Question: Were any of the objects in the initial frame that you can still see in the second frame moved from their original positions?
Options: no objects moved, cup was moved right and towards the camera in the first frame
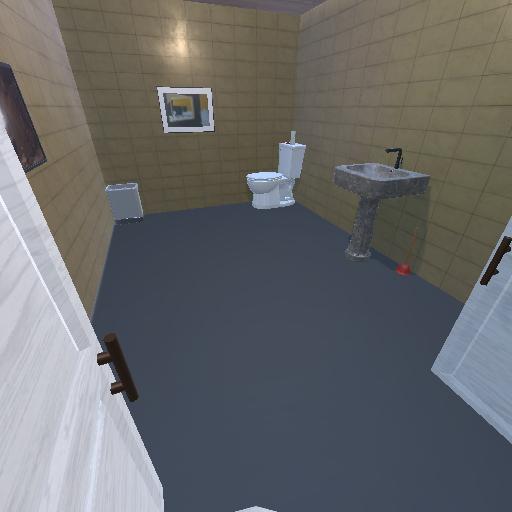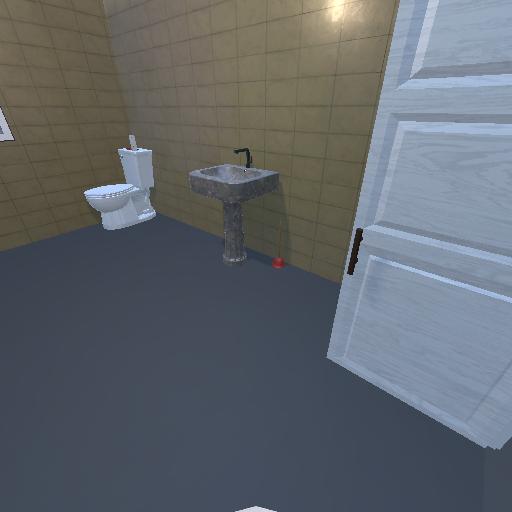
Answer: no objects moved